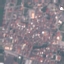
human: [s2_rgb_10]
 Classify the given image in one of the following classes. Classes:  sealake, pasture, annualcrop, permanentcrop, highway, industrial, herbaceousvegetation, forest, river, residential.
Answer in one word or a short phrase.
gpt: Residential